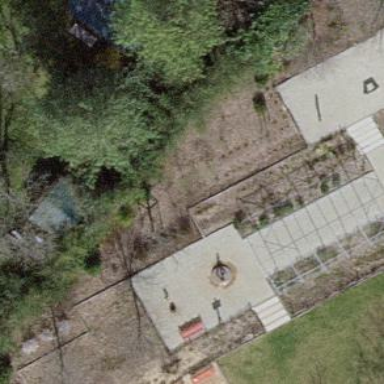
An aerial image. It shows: Garden area designated for leisure land.